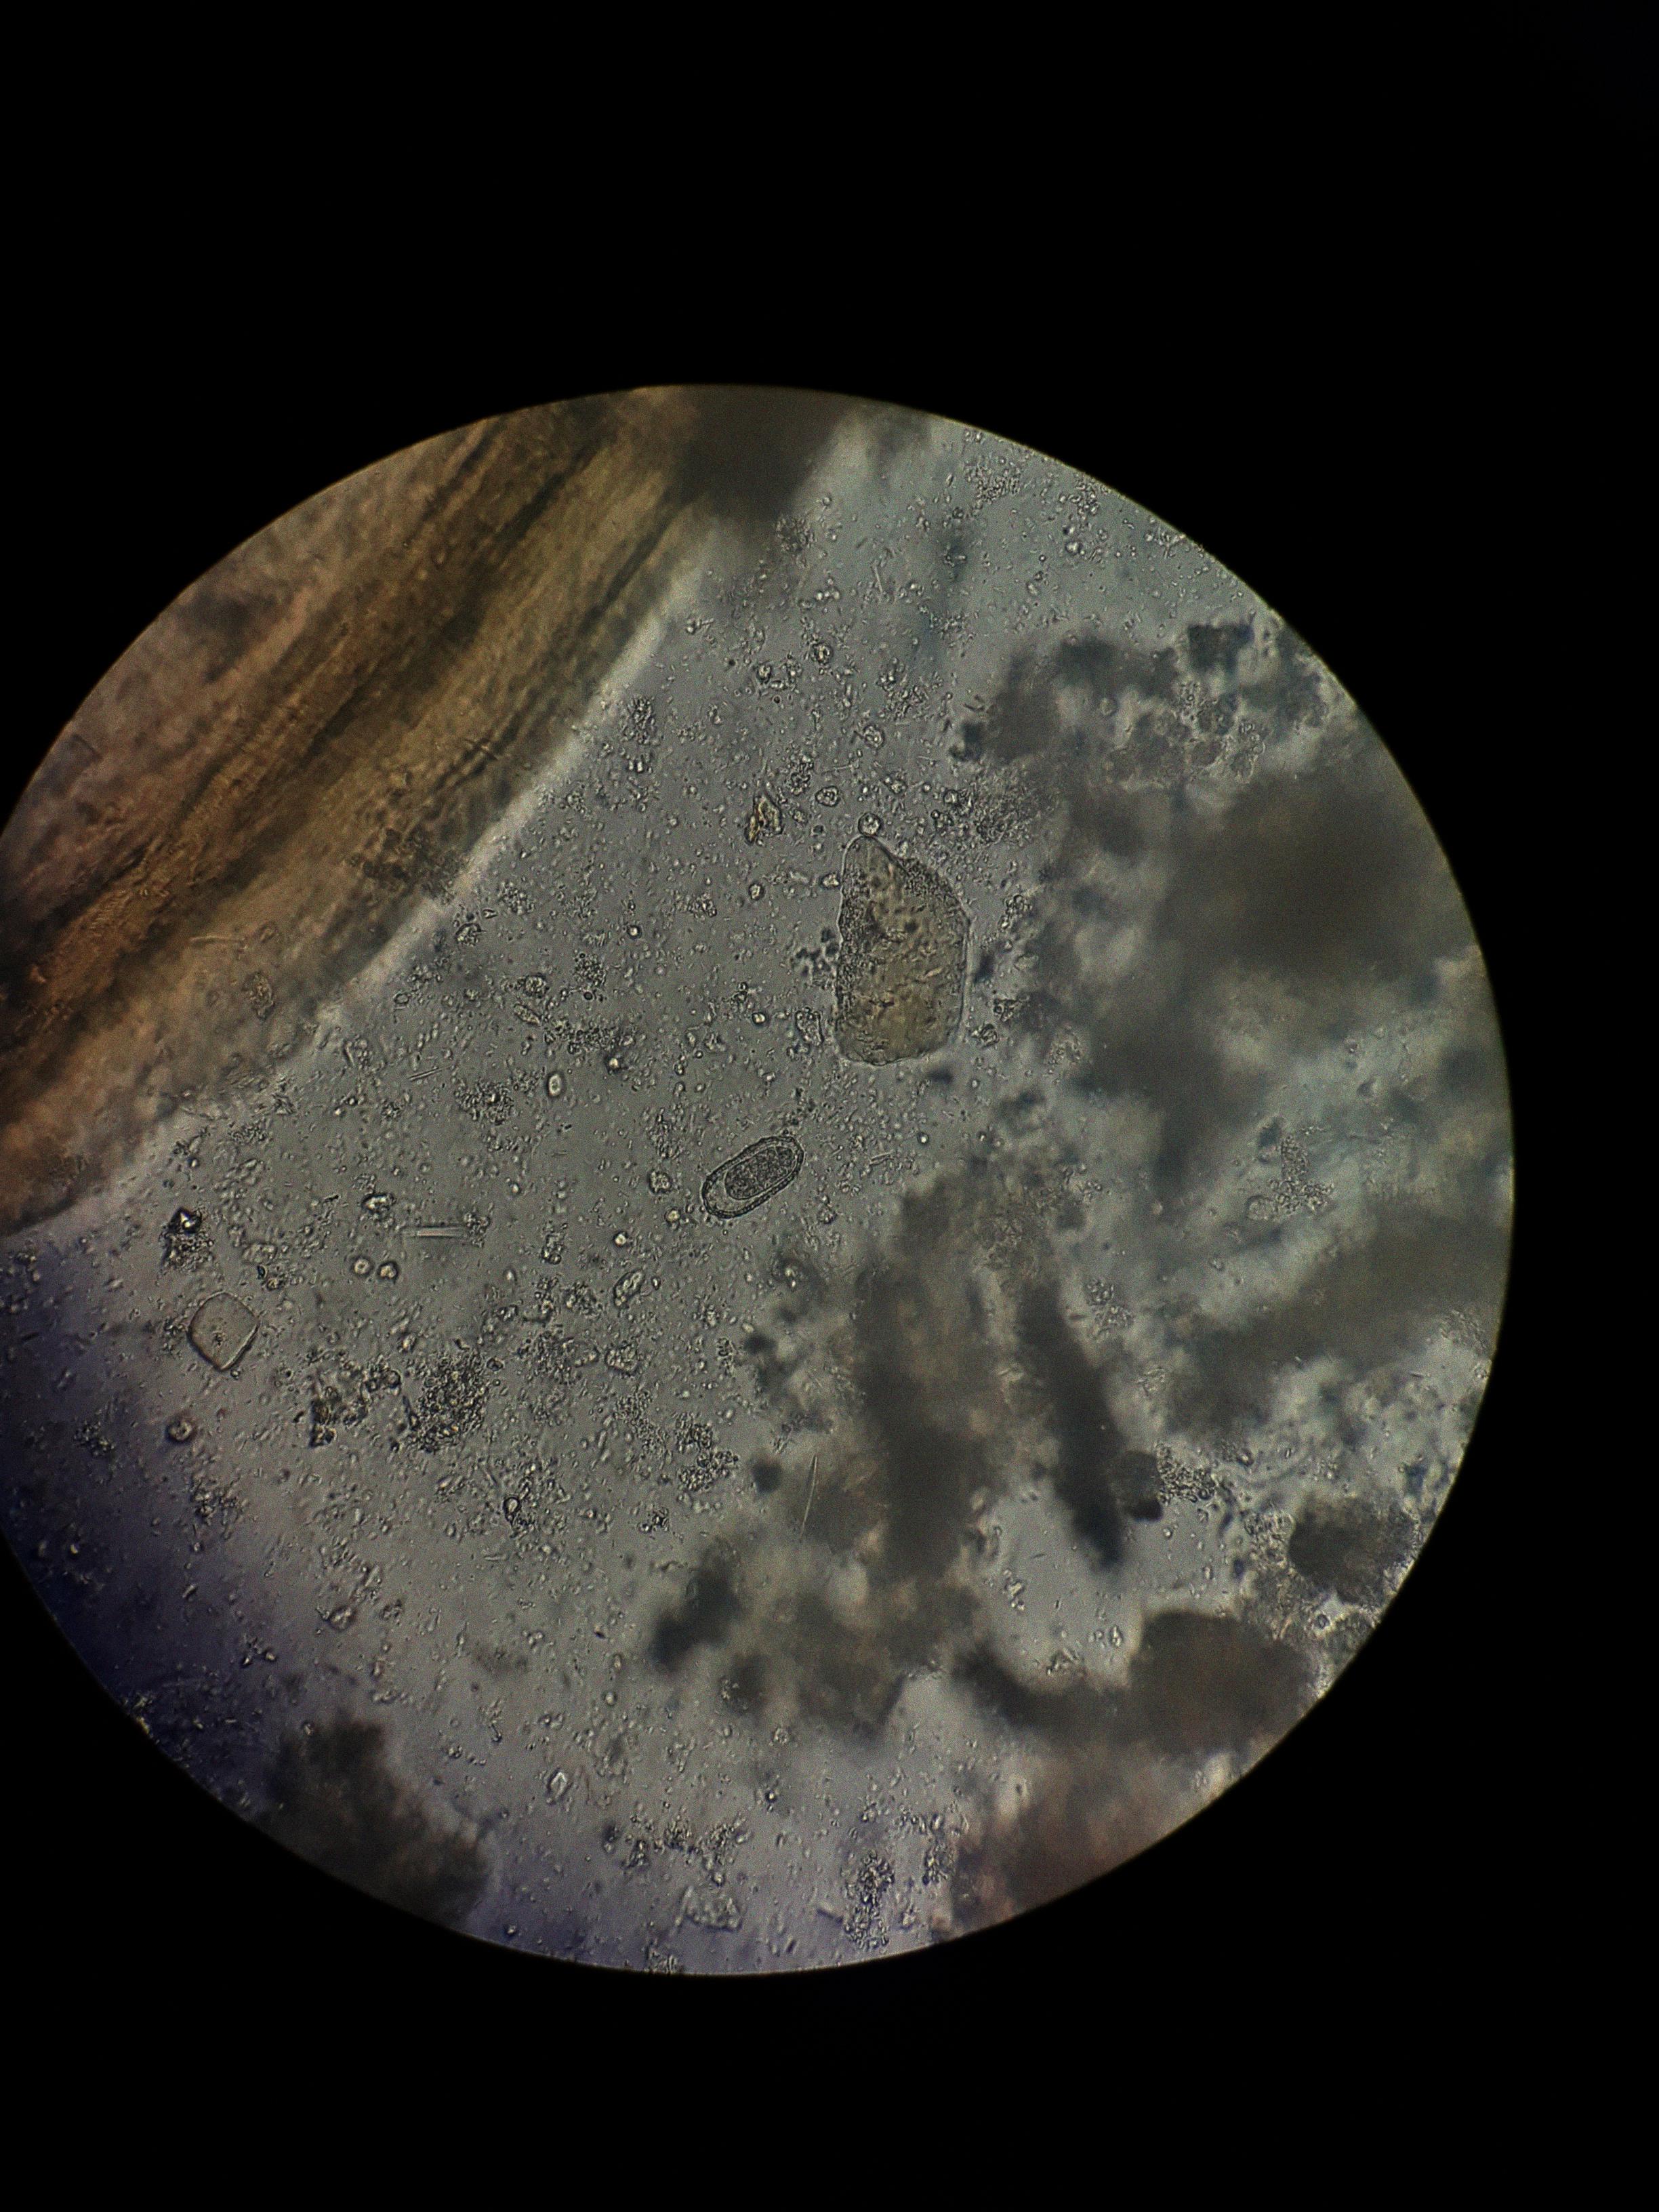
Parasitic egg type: Capillaria philippinensis